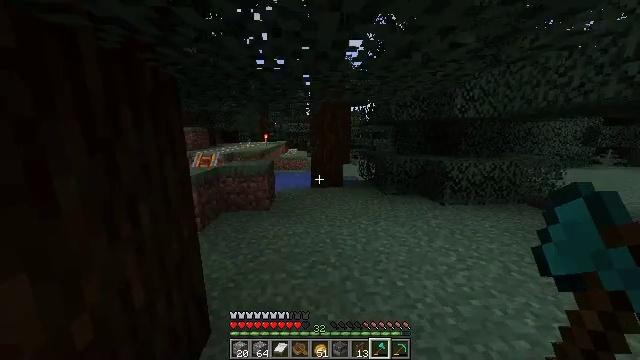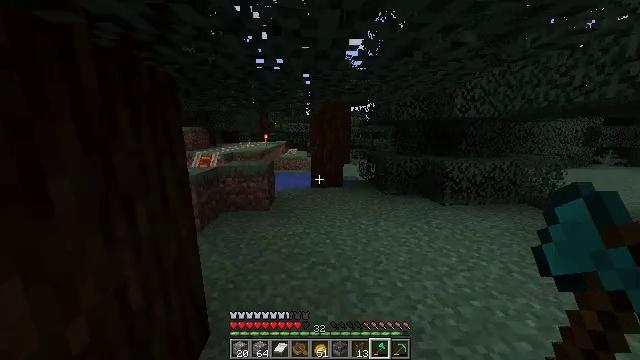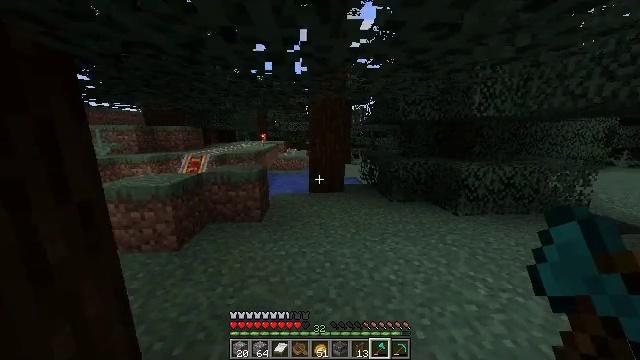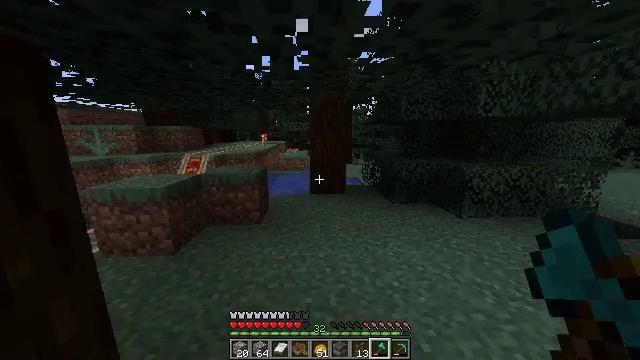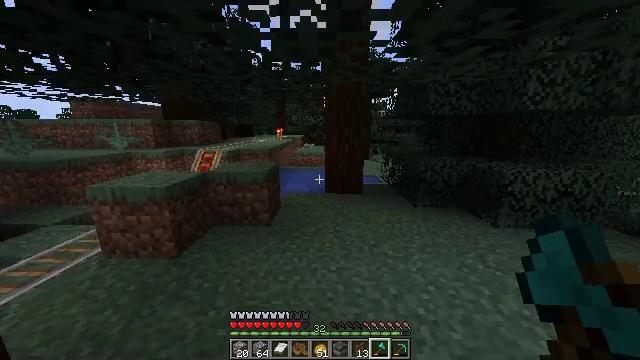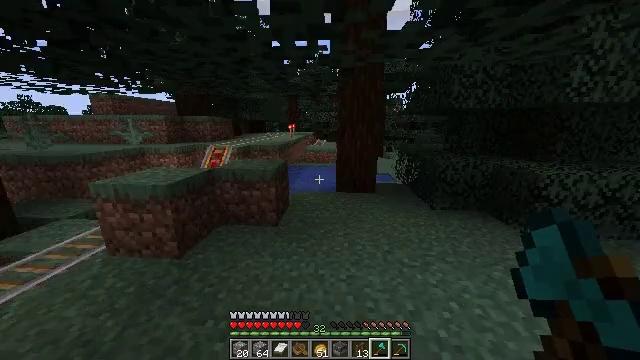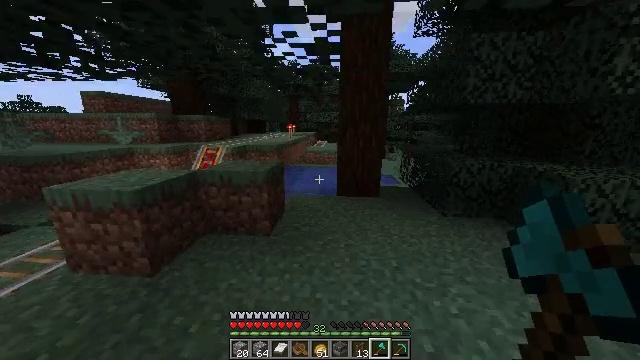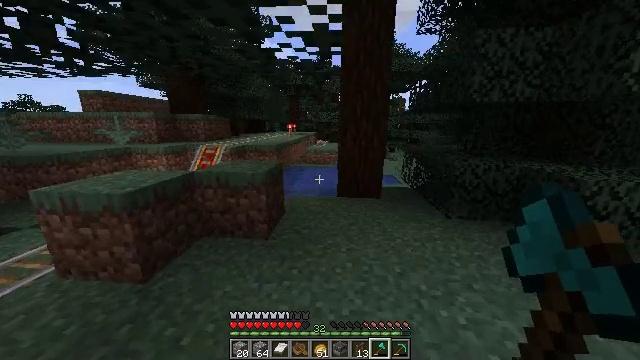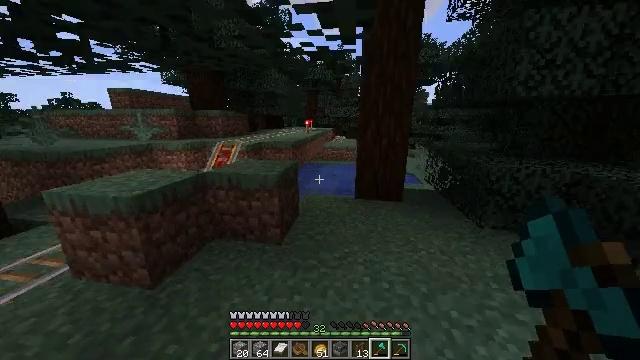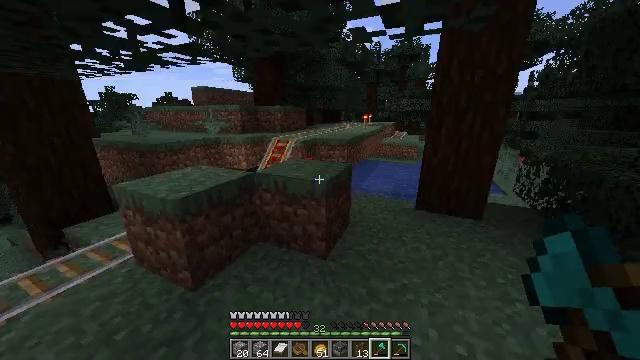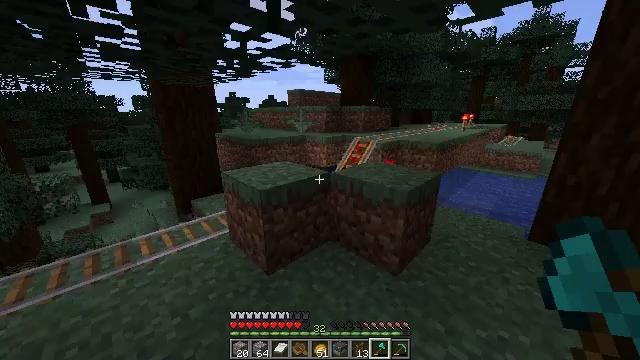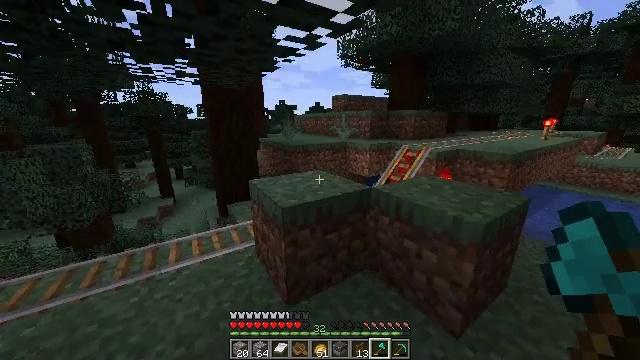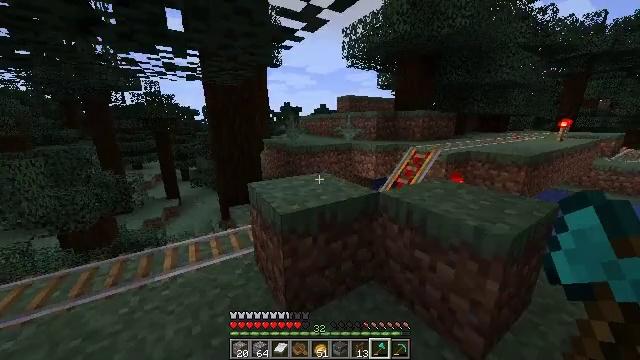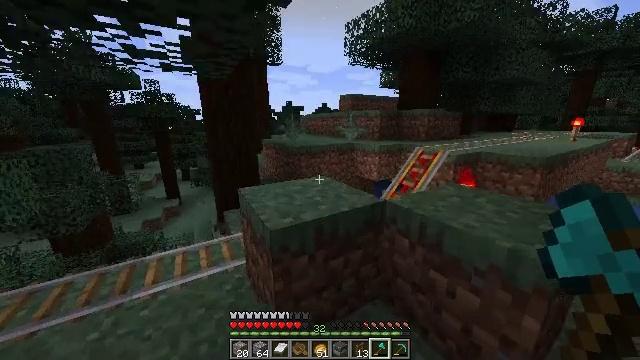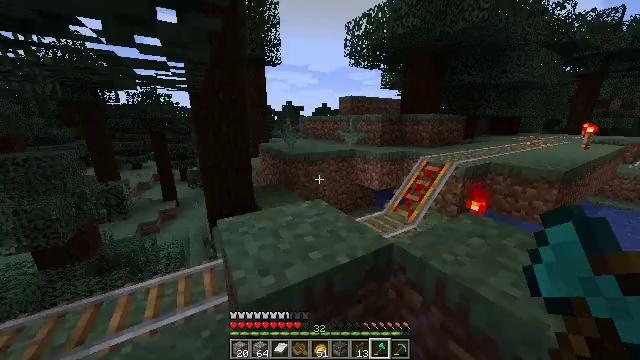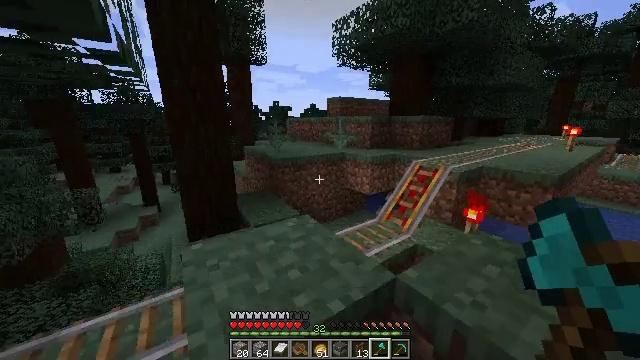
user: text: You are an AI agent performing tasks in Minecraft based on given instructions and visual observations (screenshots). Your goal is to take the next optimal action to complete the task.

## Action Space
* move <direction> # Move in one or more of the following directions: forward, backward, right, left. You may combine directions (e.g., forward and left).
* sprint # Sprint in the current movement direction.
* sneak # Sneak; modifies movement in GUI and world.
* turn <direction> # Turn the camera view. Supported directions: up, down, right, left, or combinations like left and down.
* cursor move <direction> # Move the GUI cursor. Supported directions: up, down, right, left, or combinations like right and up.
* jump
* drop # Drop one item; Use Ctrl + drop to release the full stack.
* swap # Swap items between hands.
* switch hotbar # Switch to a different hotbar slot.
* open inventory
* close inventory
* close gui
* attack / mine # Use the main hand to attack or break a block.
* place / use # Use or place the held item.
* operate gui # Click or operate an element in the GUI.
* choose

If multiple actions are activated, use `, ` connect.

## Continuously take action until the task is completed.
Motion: motion action
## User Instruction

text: Drop a spruce boat.
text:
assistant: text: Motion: move forward, sprint
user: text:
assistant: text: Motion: move forward, sprint
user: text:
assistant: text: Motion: move forward
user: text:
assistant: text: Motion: move forward, turn left and down
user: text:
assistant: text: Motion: move forward, turn left and down
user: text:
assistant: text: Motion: move forward
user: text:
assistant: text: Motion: move forward
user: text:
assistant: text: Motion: move forward, turn left and down
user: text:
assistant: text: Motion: move forward, turn left and down
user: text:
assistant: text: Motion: move forward, turn left
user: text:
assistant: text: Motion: move forward, turn left and up
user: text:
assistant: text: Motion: move forward, turn left
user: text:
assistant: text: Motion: move forward
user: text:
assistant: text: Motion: move forward, jump
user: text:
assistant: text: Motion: move forward, turn right, jump
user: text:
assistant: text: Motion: move forward, turn right, jump
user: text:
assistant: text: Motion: move forward, turn right, jump
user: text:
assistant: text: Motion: move forward, jump
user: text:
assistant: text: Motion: move forward, jump
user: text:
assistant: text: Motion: move forward, turn down
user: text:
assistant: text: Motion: move forward, turn right and down
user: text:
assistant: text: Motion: move forward, turn right and down
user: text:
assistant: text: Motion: move forward, turn right and down
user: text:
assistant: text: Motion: move forward, turn down
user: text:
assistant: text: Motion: move forward, turn left and down
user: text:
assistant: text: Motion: move forward, turn left
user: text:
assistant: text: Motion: move forward, turn left
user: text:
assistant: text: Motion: move forward, turn left
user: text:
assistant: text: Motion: move forward, turn left
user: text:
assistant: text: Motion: move forward, turn left, jump